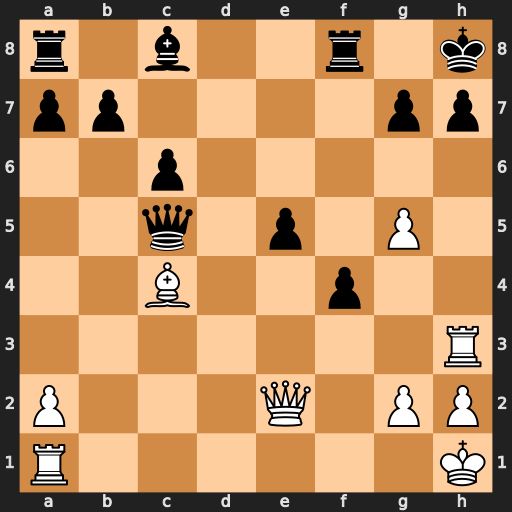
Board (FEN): r1b2r1k/pp4pp/2p5/2q1p1P1/2B2p2/7R/P3Q1PP/R6K
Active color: w
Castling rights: -
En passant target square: -
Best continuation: Rxh7+ Kxh7 Qh5#